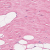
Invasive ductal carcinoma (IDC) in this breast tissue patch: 0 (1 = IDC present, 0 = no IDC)